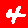
Digit: 4